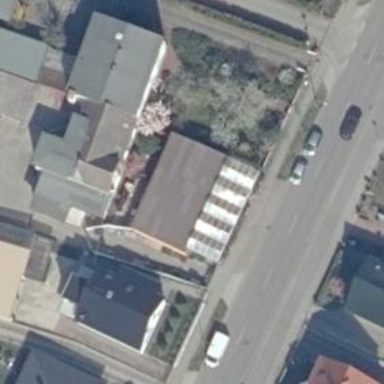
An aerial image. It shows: Retail building.